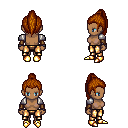
a pixel art fantasy rpg character, female body template, human, dark skin, steel arm armor, gold greaves, brunette long topknot hairstyle, cloth bracers, gold boots, four views (front, back, left, right), 2x2 character sprite sheet, small pixel art, hard edges, no anti-aliasing